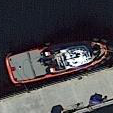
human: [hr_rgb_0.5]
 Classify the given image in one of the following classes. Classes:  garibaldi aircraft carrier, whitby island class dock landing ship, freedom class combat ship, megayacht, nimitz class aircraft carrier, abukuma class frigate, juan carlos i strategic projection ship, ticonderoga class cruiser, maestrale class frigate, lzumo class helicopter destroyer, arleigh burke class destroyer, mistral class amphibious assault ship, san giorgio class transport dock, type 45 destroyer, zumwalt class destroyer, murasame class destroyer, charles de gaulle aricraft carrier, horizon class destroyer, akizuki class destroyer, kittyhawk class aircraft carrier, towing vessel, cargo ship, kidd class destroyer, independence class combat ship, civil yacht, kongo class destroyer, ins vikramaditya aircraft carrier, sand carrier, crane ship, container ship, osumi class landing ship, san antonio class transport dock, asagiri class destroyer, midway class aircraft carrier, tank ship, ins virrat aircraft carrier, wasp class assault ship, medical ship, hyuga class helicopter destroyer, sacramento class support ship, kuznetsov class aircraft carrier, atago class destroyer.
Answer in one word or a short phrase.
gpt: Towing vessel